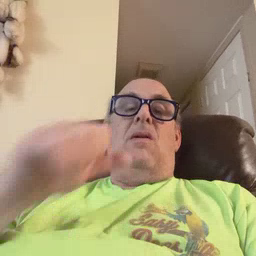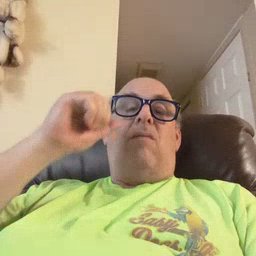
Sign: yesterday